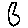
Label: moon